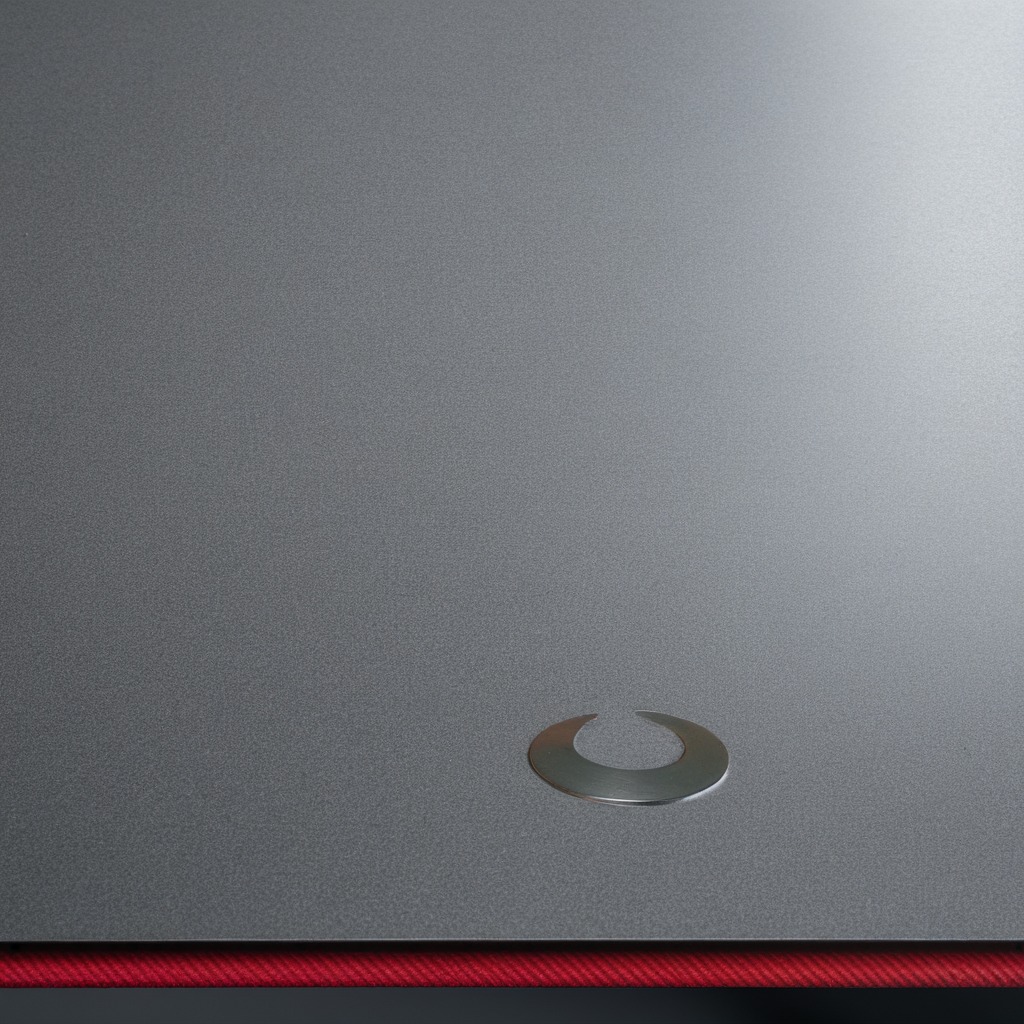
A flat metal washer lying on a clean granite tabletop covered with a red rubber mat inside a workshop under bright overhead lighting crisp shadows high clarity worn but beneath the mat